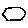
Label: hexagon